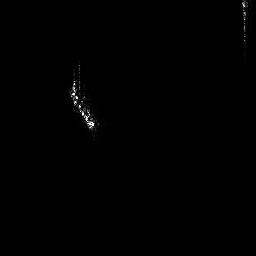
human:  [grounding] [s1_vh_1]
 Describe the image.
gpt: In the satellite image, there is  <ref>1 large ship </ref> <box>[[25, 23, 38, 51, 0]]</box> located at center,  <ref>1 small ship </ref> <box>[[92, 0, 96, 16, 0]]</box> located at top right.